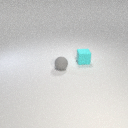
small cyan rubber cube to the right of small gray rubber sphere